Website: crate-barrel
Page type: billing-address
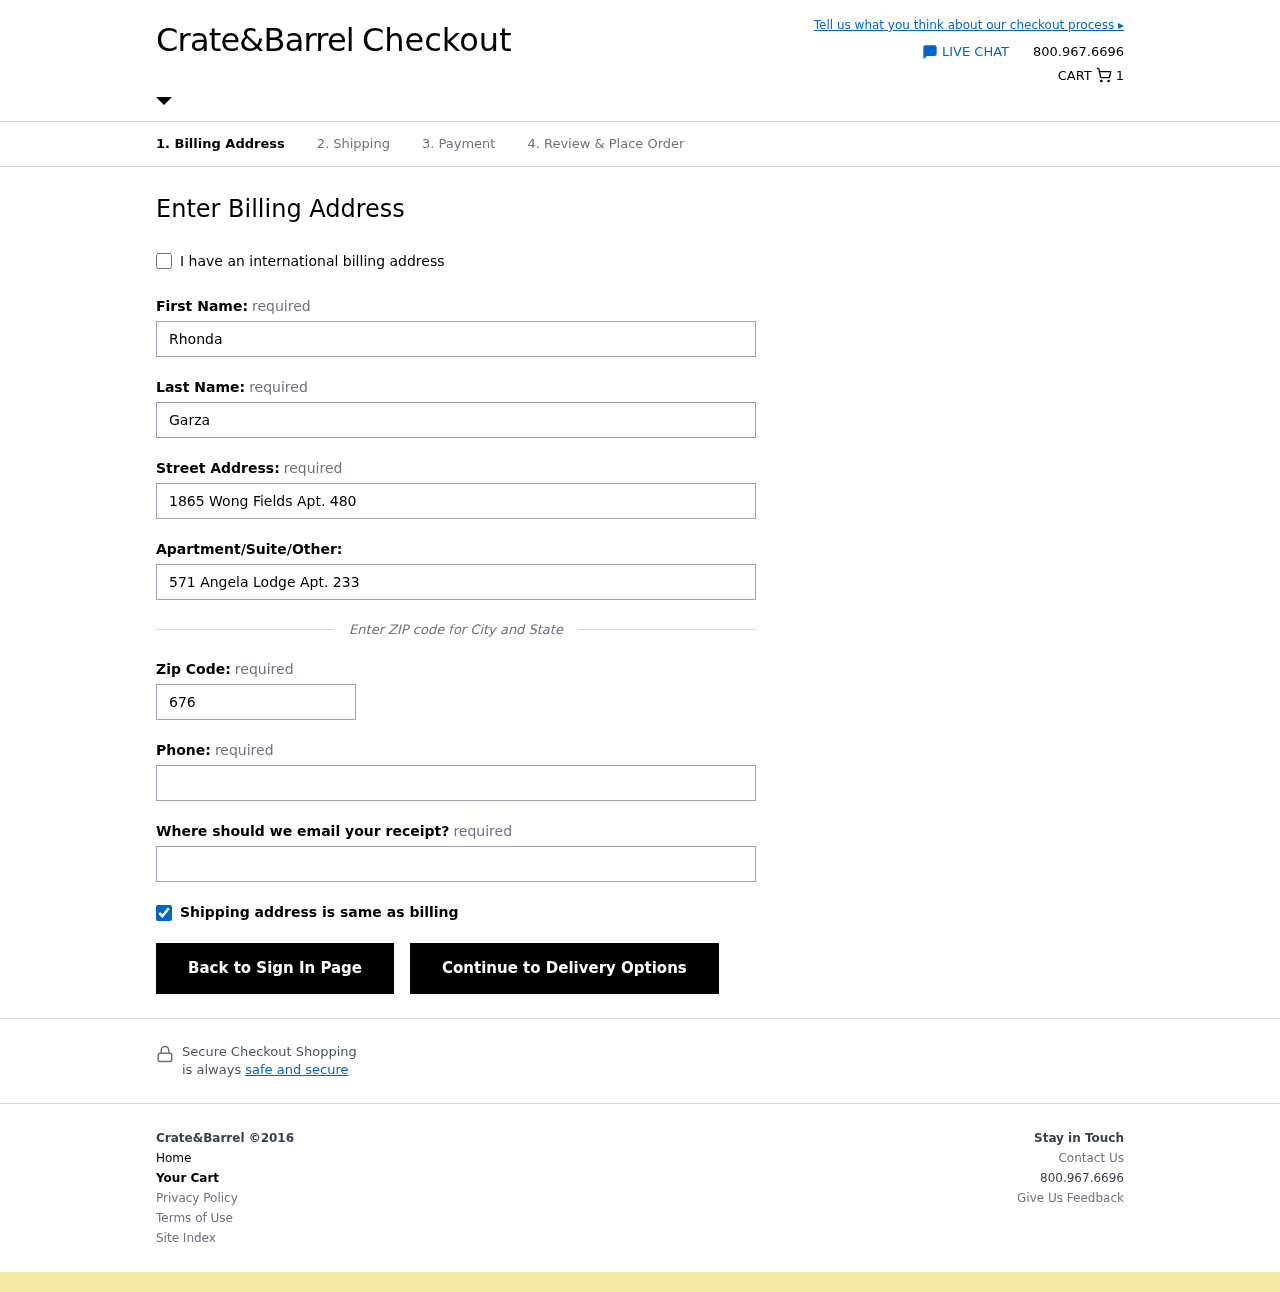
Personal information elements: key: PII_EMAIL
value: rhondagarza@gmail.com
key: PII_FIRSTNAME
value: Rhonda
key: PII_LASTNAME
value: Garza
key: PII_PHONE
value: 4803121893
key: PII_POSTCODE
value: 67610
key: PII_STREET
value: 1865 Wong Fields Apt. 480
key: PII_STREET2
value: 571 Angela Lodge Apt. 233
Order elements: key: ORDER_NUM_ITEMS
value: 1